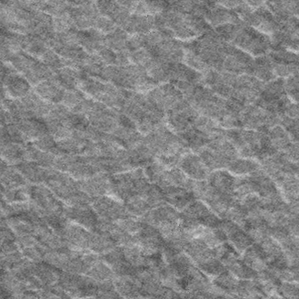
Label: frost